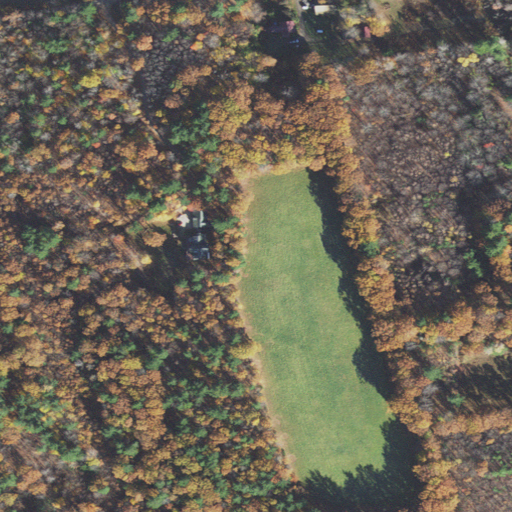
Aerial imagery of mountain in New Hampshire named Cochran Hill containing mixed forest, shrub, deciduous forest, open development, low intensity development, evergreen forest, and medium intensity development